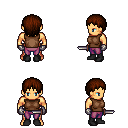
a pixel art fantasy rpg character, male body template, human, tanned skin, brown sleeveless shirt, magenta pants, brown plain hairstyle, metal gloves, black shoes, dagger, four views (front, back, left, right), 2x2 character sprite sheet, small pixel art, hard edges, no anti-aliasing